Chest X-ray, PA view. Patient: 49 years old, sex M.
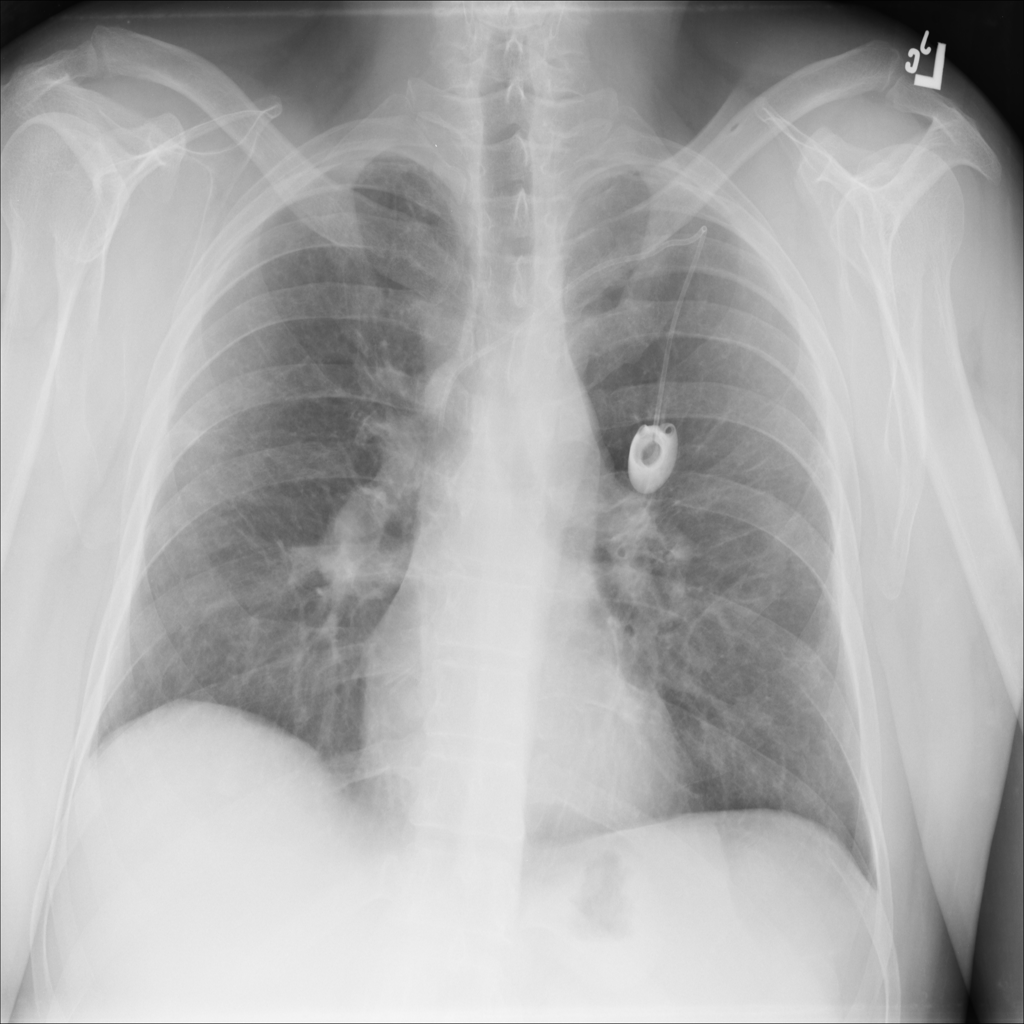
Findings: Consolidation, Infiltration